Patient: sex M, age 42
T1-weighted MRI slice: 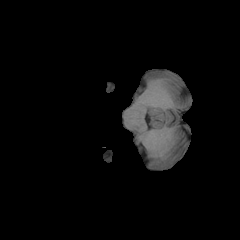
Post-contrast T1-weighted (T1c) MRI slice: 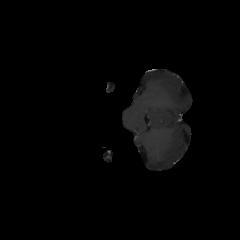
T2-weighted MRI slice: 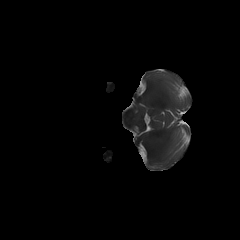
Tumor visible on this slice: no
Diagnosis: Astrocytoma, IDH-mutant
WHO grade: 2